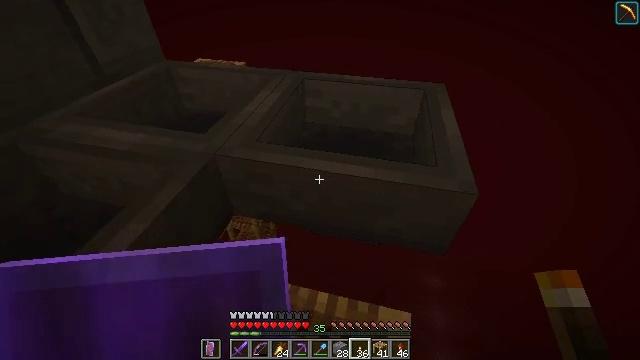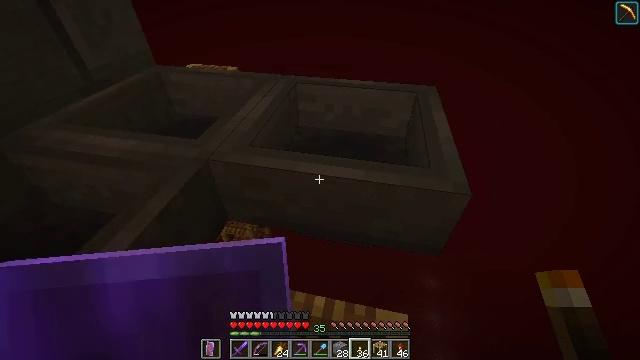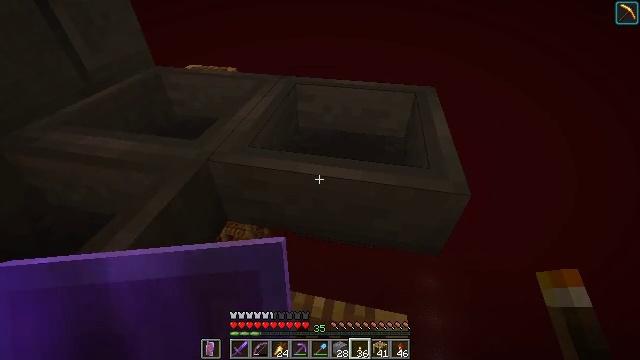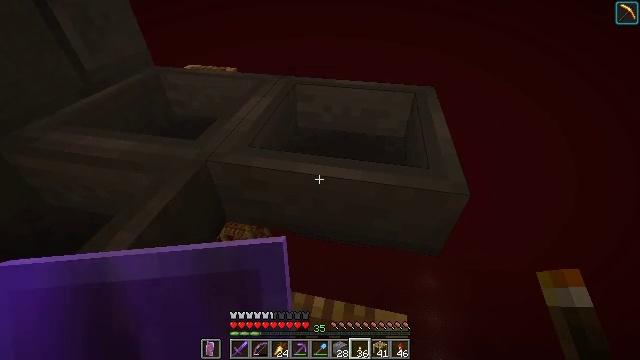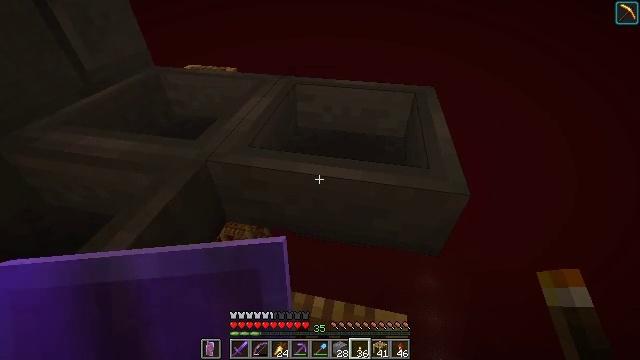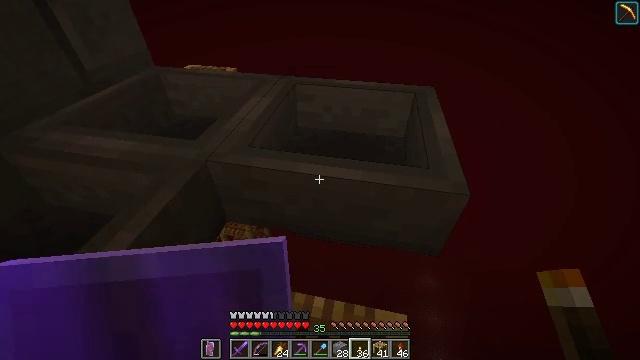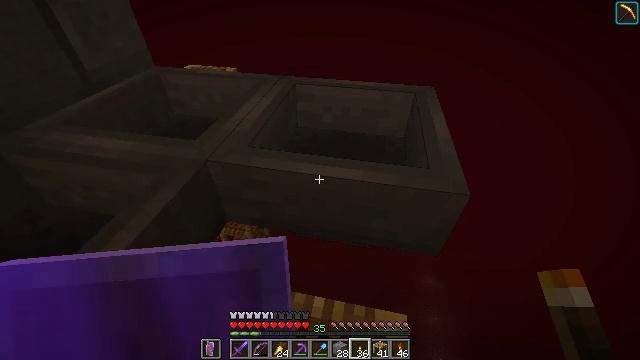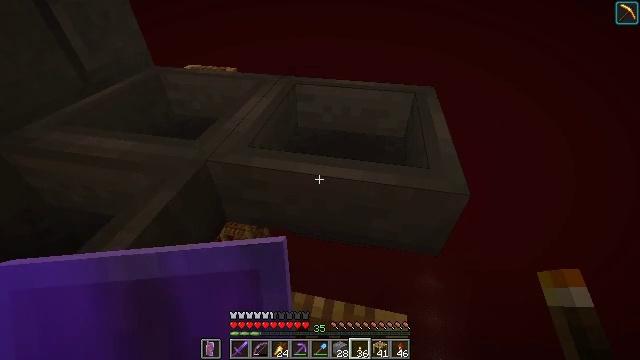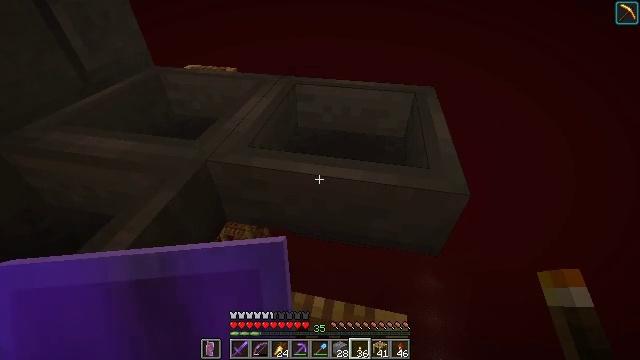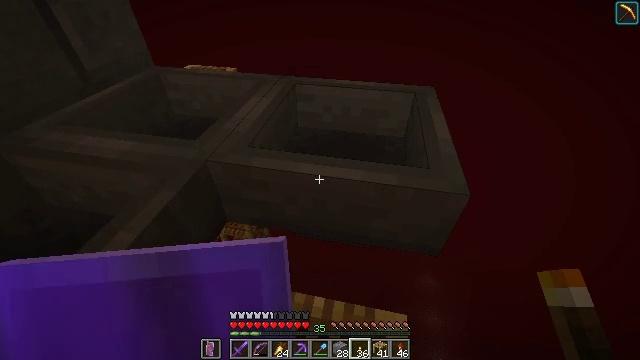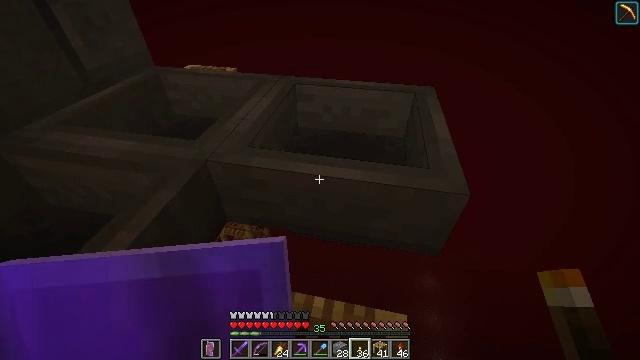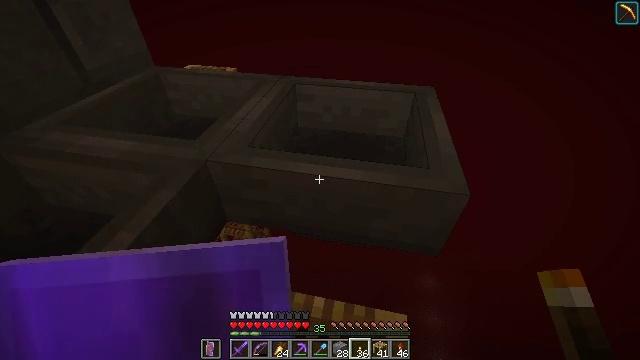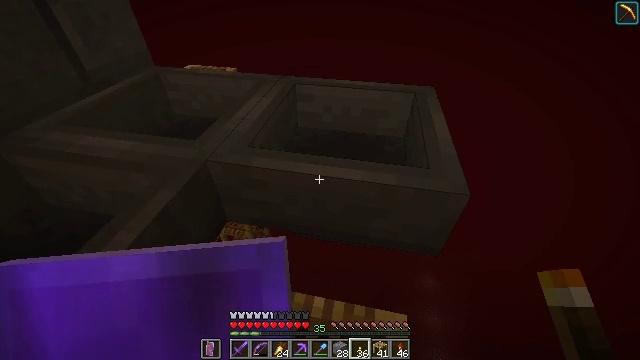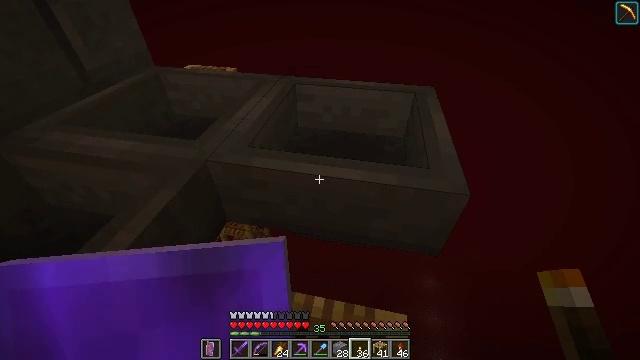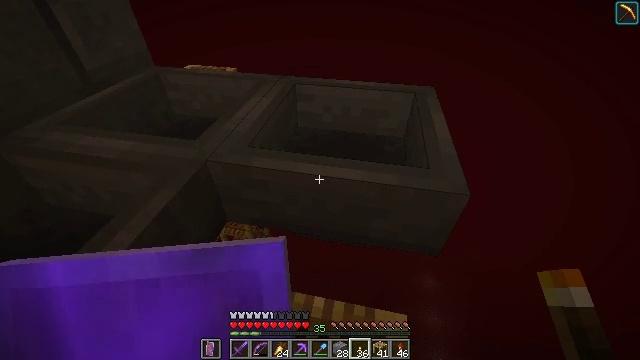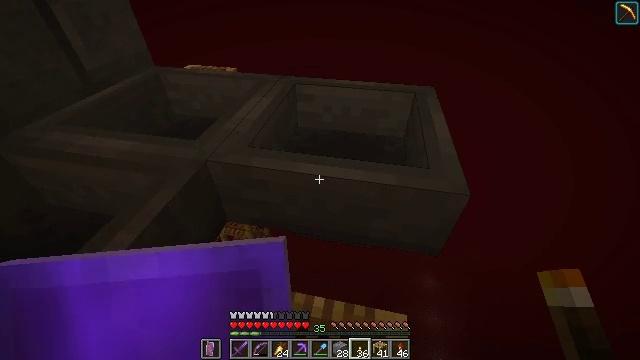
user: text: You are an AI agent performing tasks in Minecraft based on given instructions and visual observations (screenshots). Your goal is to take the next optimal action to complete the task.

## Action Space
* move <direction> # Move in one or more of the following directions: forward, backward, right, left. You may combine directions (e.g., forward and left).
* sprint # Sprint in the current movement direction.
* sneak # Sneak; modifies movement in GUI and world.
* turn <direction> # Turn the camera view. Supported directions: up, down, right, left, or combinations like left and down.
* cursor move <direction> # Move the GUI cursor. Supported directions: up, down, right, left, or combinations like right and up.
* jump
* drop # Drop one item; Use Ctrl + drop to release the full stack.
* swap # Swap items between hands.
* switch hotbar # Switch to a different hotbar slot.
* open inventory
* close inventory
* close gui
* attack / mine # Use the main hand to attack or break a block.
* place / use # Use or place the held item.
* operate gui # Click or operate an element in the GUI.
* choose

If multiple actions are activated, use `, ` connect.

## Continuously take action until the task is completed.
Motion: motion action
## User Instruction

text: Break the hopper to reuse it.
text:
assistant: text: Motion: turn right
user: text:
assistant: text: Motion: no_op
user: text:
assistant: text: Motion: no_op
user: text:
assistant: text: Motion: no_op
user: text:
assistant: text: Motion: no_op
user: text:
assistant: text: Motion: no_op
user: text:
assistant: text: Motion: no_op
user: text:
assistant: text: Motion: no_op
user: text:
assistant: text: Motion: no_op
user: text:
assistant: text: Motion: no_op
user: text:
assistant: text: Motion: no_op
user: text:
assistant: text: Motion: no_op
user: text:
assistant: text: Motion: no_op
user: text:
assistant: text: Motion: no_op
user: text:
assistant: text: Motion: no_op
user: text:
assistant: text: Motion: no_op
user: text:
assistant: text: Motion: no_op
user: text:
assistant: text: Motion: no_op
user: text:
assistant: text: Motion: no_op
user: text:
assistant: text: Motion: no_op
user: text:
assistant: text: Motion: no_op
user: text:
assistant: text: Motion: no_op
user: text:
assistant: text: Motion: no_op
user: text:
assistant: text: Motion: no_op
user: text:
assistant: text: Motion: no_op
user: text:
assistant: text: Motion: no_op
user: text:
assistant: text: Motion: no_op
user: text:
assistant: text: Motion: no_op
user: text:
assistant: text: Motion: turn right and up
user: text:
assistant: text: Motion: turn right